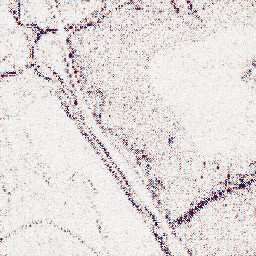
Category: wavelet
Decomposition family: wavelet_dwt
Decomposition parameters: wavelet: db2
level: 1
Upsampling method: fft_zeropad
Upsampling parameters: scale: 4
Upsampling scale: 4